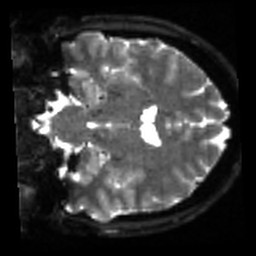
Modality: sbref
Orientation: coronal
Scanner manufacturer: siemens
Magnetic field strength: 3 T
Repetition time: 4 s
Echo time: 0.0594 s